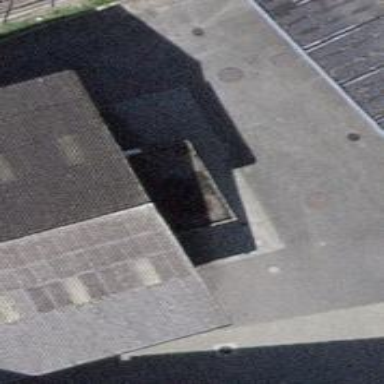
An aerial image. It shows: Fuel station.